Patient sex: M
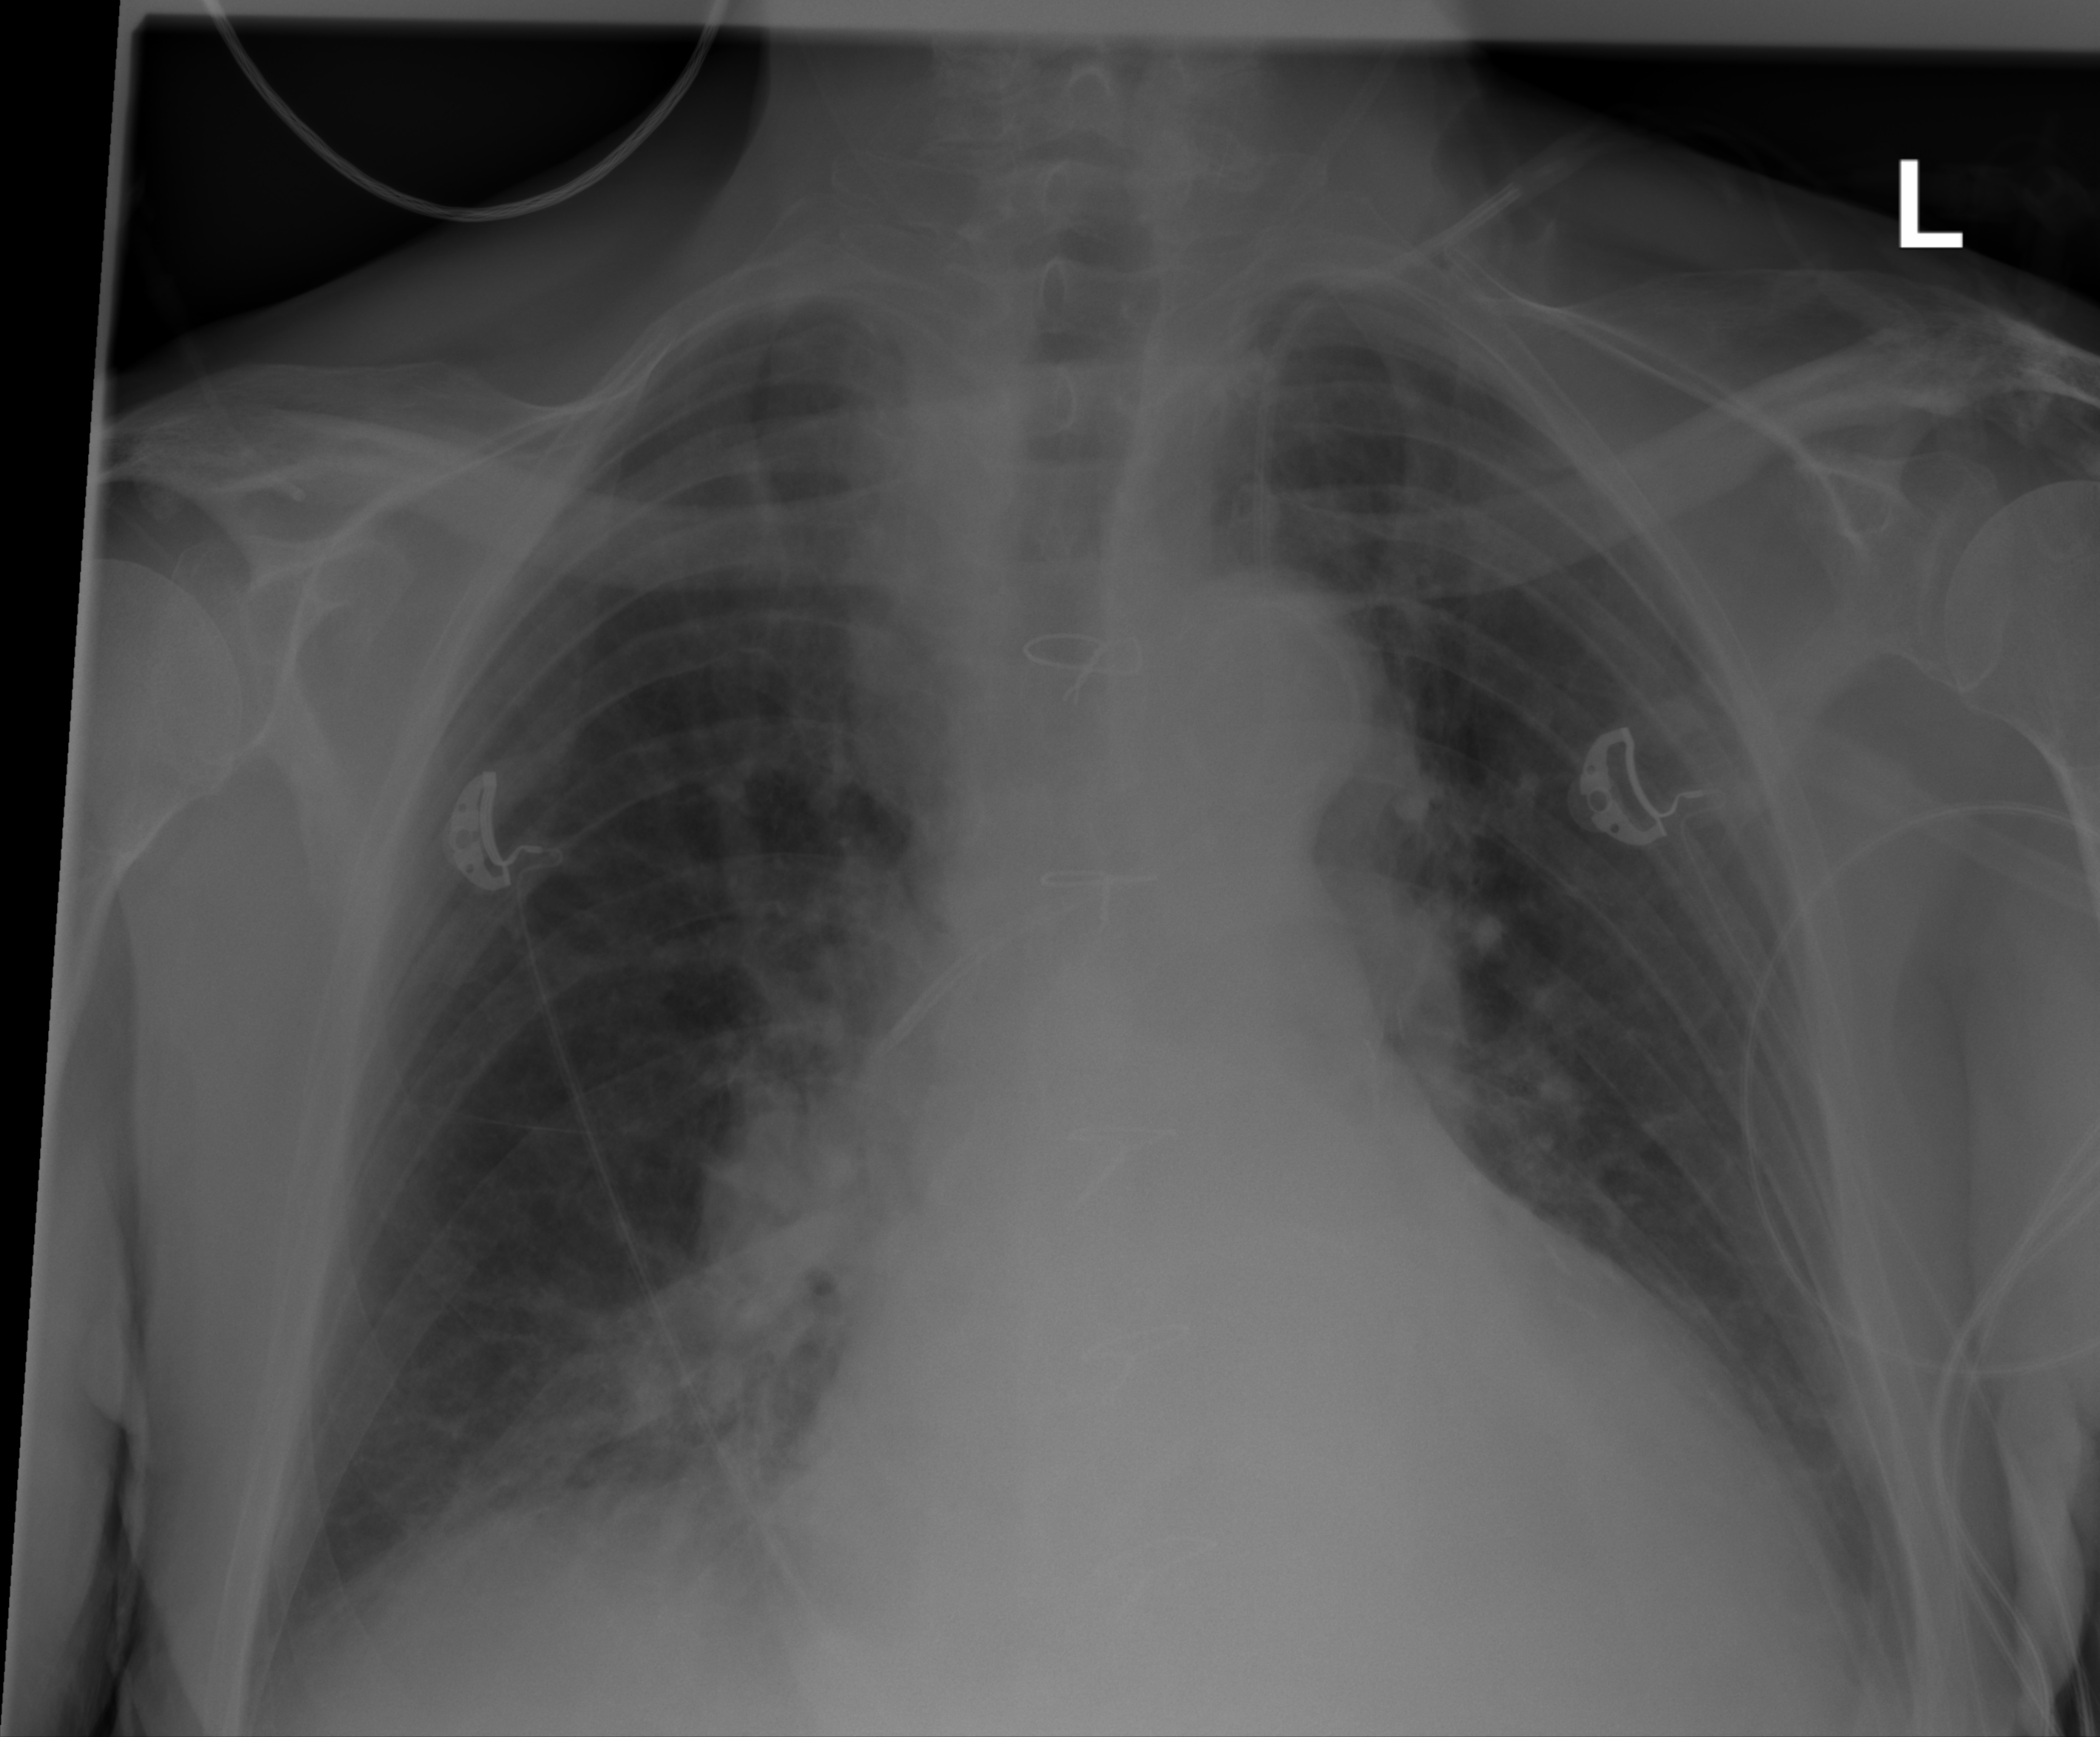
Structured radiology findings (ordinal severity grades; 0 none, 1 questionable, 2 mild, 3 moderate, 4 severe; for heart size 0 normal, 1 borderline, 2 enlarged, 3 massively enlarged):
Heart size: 2
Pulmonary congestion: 0
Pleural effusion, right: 2
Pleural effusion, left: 2
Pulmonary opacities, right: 0
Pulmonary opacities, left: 2
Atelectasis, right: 2
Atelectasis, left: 2